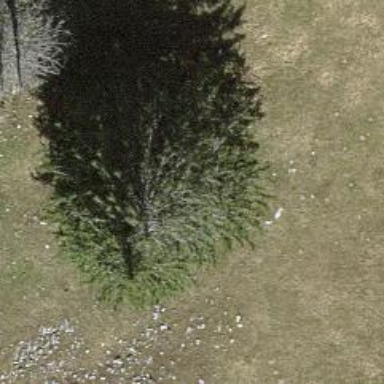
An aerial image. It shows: Beautiful tree in nature.